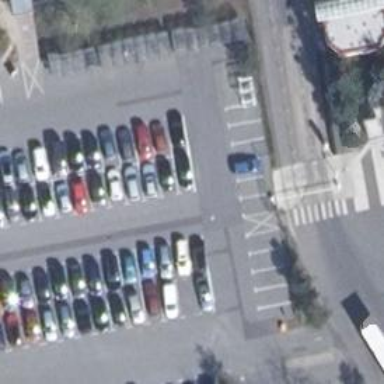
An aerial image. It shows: Road serving as parking aisle.